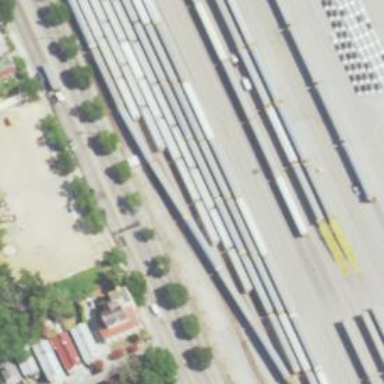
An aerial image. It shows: Railway yard.